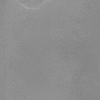
Atmospheric dust classification: dusty